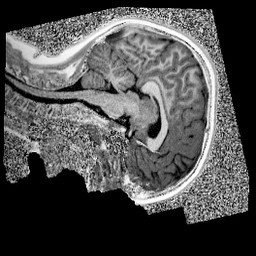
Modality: UNIT1
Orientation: sagittal
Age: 9
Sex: female
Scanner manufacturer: siemens
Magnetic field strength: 3 T
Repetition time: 4 s
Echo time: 0.00299 s